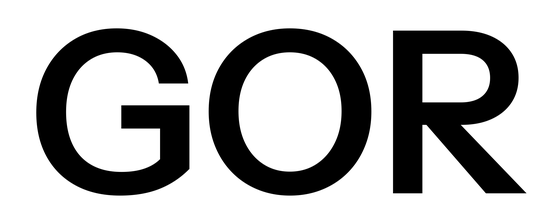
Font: InstrumentSans_SemiBold